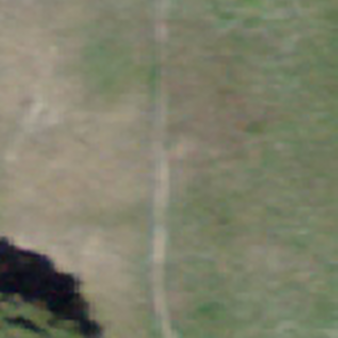
Label: other